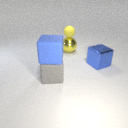
large yellow metal sphere below small yellow rubber sphere